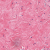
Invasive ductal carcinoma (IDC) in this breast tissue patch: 0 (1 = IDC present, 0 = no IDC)